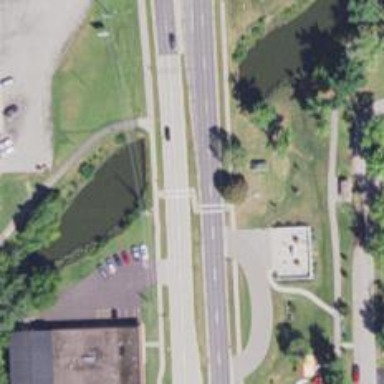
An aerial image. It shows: Footway located on traffic island.